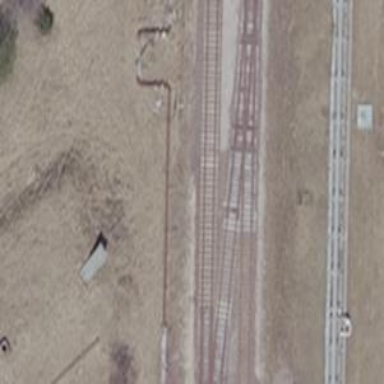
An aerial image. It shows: Railway yard in service.